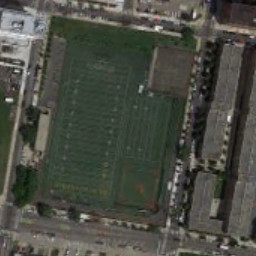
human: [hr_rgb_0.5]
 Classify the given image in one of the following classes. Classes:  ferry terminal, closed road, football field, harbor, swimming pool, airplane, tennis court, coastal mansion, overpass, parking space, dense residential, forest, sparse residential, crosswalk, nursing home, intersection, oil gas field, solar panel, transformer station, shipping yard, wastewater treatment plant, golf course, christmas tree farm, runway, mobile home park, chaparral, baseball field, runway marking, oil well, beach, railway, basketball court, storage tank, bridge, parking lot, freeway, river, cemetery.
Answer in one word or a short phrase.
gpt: football field